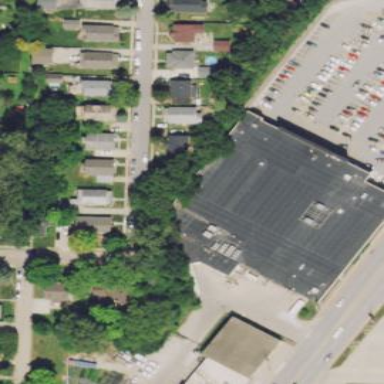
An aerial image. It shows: Retail building.